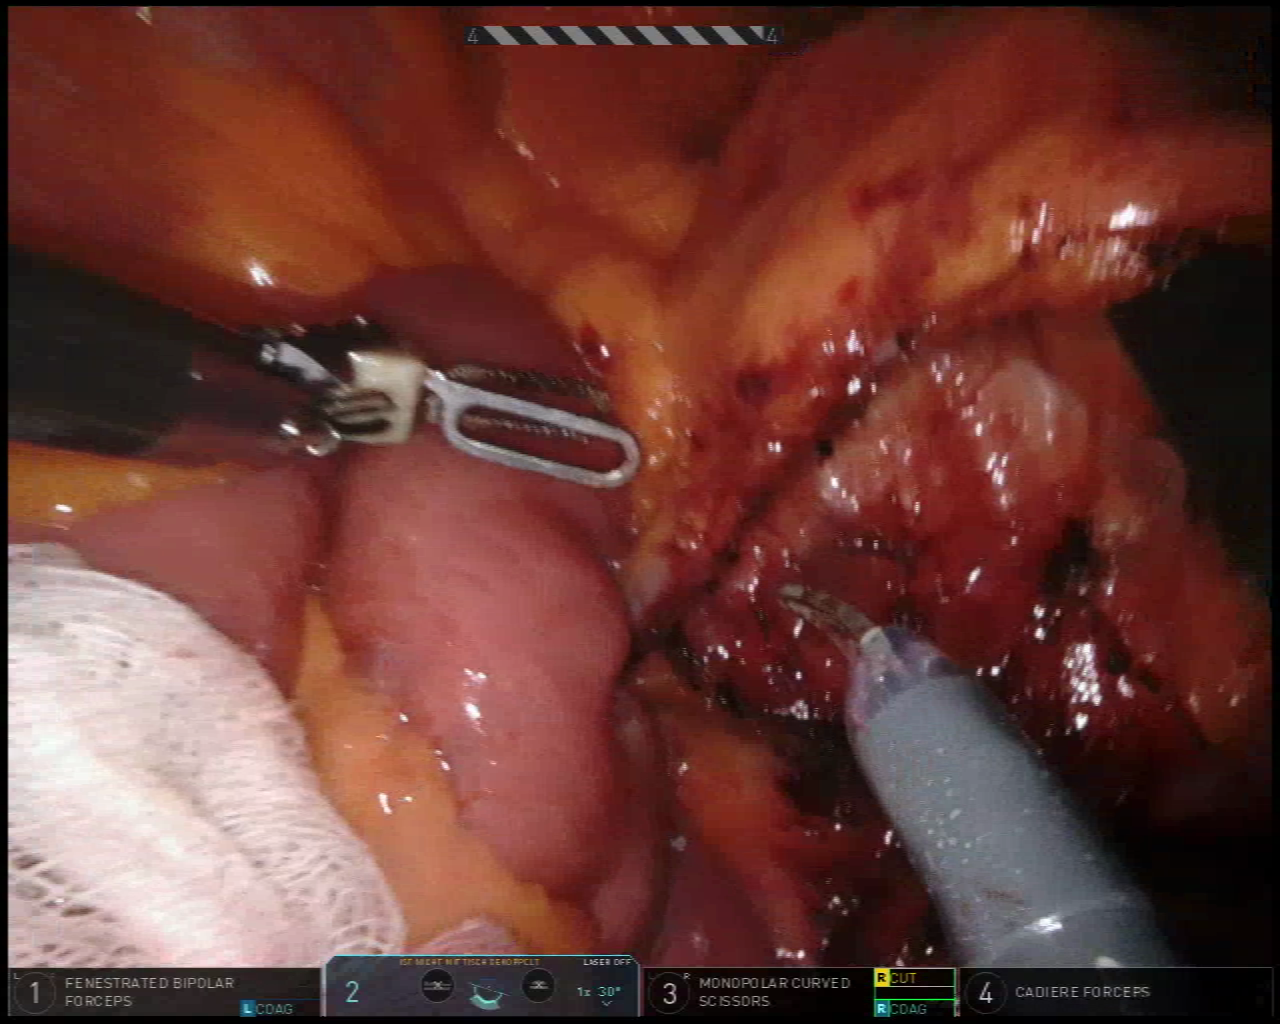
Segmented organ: intestinal_veins
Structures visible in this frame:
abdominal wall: no
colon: no
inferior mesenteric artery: no
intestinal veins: yes
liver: no
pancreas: no
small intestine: yes
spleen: no
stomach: no
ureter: no
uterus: no
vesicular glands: no